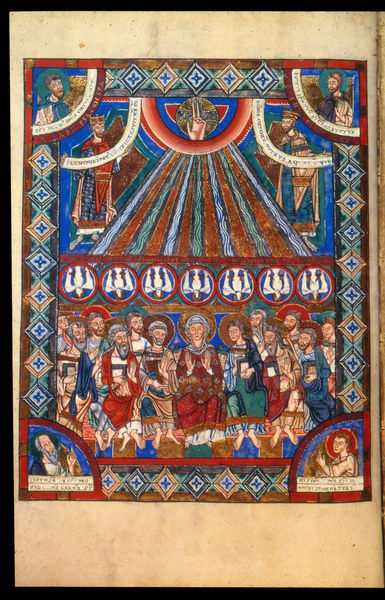
Titel: Evangeliar Heinrichs des Löwen
Institution: Wolfenbüttel, Herzog August Bibliothek
Schlagwörter: blau, hand, mann, weiß, grün, menschen, sitzen, braun, bunt, finger, grau, männer, rot, muster, ornament, teppich, bart, bibel, taube, gewand, gold, mantel, krone, füße, schrift, papier, farbe, könig, thron, inschrift, buch, kreuz, strahlen, tauben, seite, kreise, quadrate, raute, rauten, heiligenschein, kreuze, christus, jesus, mittelalter, segnen, heilige, abendmahl, jünger, maria, kronen, apostel, pfingsten, heiliger geist, buchmalerei, evangelium, evangelisten, heilger geist, buchschmuck, glorien, illumination, rotblau, herabkunft, dritte auge